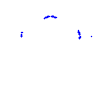
Particle: kaon